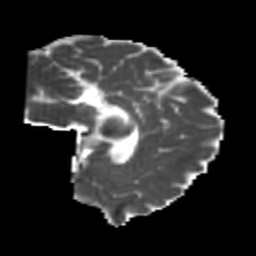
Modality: MD
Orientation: sagittal
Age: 22
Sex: male
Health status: healthy
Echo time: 0.074 s